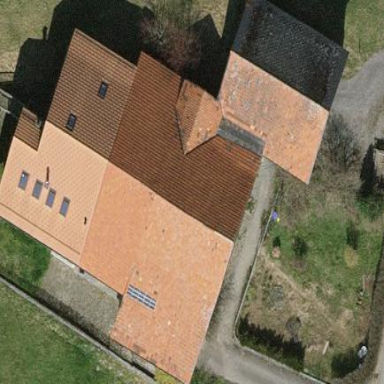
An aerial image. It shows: Farm building.